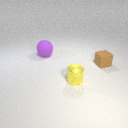
large purple rubber sphere behind small brown rubber cube